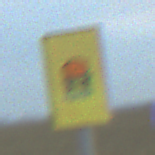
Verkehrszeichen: FahrzeugeMitWassergefaehrdenderLadungOhnePfeilsymbol
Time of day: SunriseSunset
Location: Outdoor (RoadRail)
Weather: PartlyCloudy
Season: NotSpecified
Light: Natural